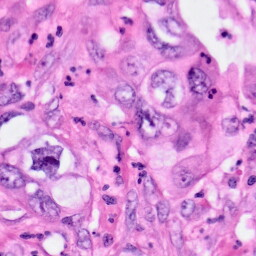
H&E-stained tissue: Pancreatic